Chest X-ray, PA view. Patient: 50 years old, sex M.
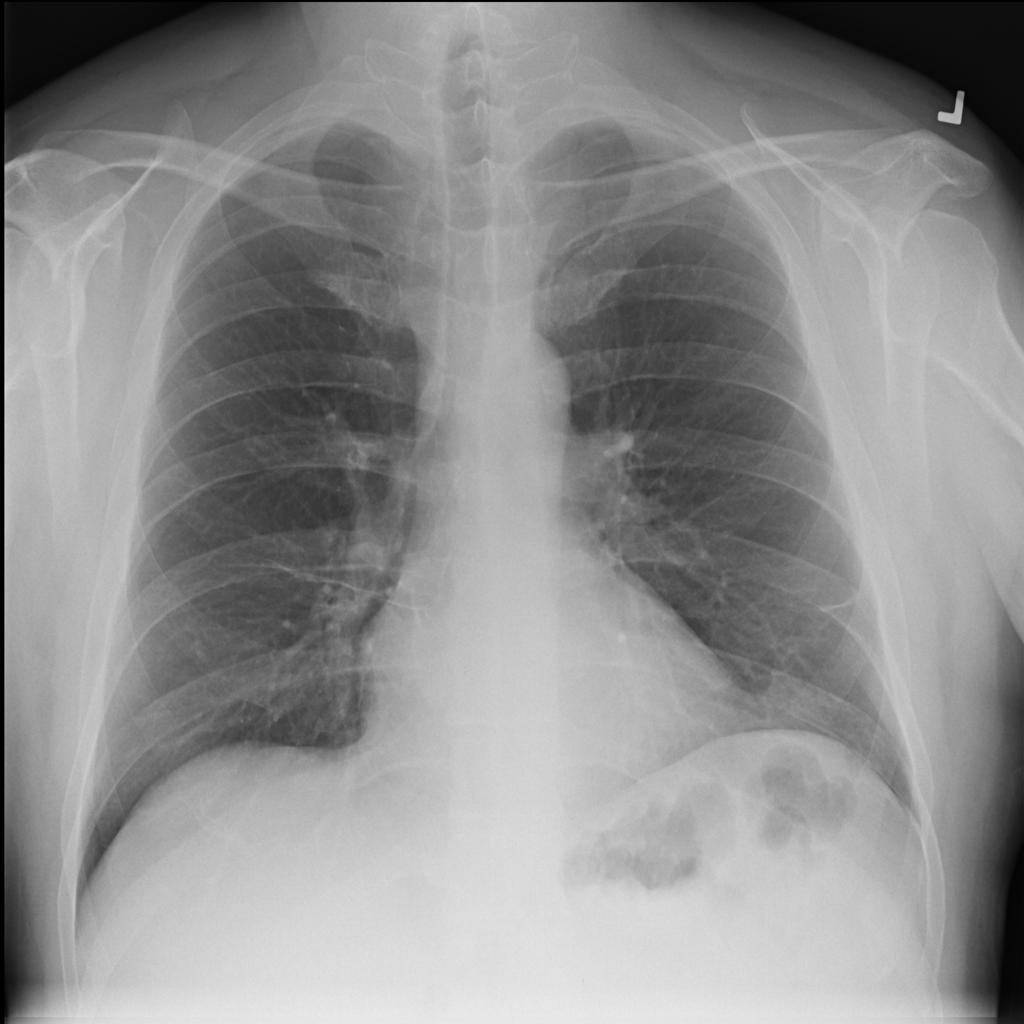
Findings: Atelectasis